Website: bh-photo
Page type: customer-info-address
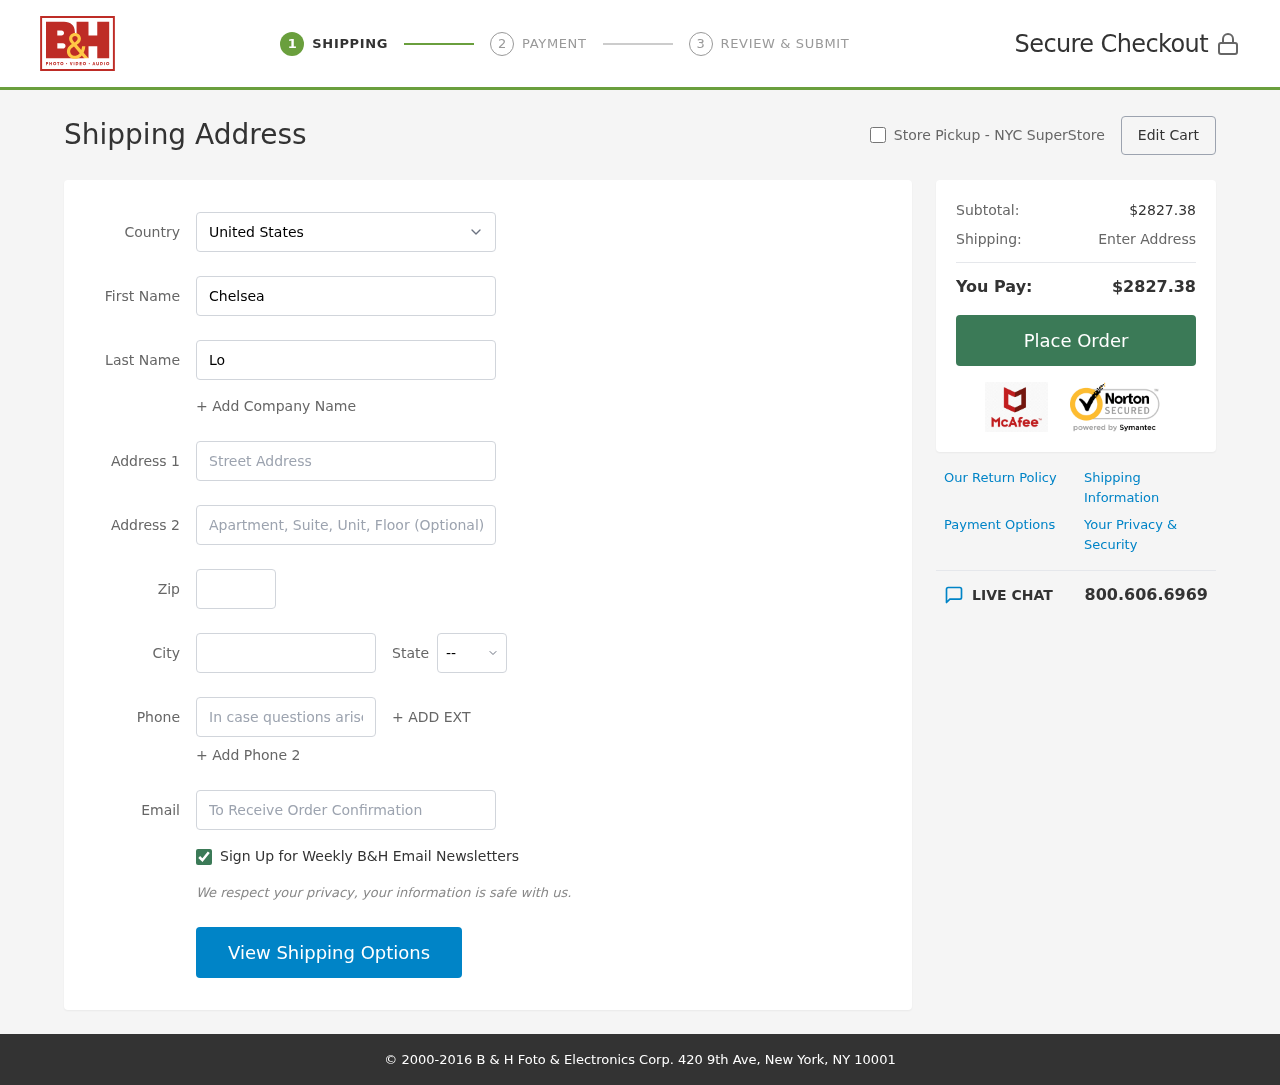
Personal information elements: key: PII_CITY
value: Rosefurt
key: PII_COUNTRY
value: United States
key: PII_EMAIL
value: clopez@hotmail.com
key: PII_FIRSTNAME
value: Chelsea
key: PII_LASTNAME
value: Lopez
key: PII_PHONE
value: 4413428114
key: PII_POSTCODE
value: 69534
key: PII_STATE_ABBR
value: CO
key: PII_STREET
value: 20178 Lindsey Parks
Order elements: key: ORDER_SUBTOTAL
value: $2827.38
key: ORDER_TOTAL
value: $2827.38